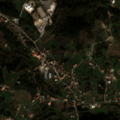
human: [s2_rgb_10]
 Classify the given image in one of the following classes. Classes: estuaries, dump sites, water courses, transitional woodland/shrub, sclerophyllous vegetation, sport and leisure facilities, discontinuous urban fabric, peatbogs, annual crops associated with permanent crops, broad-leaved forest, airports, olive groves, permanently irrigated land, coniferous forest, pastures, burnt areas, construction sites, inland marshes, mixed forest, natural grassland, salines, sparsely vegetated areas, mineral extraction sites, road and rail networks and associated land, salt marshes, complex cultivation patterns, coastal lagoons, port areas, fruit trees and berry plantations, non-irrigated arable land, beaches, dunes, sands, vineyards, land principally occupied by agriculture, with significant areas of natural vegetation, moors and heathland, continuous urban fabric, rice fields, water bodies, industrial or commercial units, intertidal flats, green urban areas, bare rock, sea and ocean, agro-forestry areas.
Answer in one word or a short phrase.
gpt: permanently irrigated land, complex cultivation patterns, land principally occupied by agriculture, with significant areas of natural vegetation, mixed forest